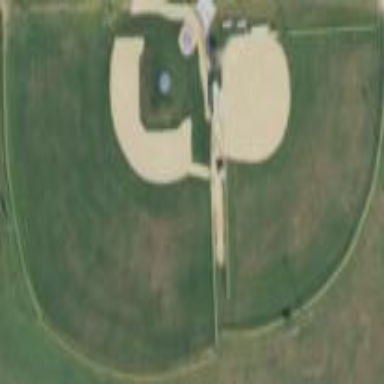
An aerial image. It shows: Baseball/softball pitch for leisure sports.